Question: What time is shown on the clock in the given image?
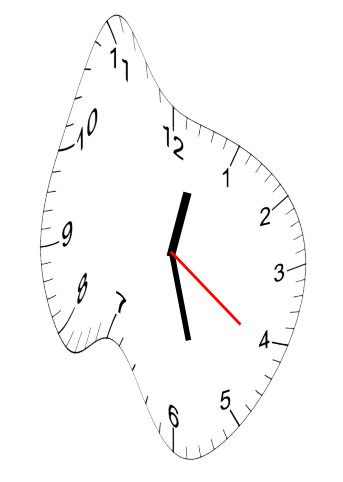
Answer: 12:27:21